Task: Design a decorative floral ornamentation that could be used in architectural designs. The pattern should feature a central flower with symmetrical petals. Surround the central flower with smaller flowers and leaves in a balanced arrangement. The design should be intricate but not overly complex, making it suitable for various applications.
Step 725:
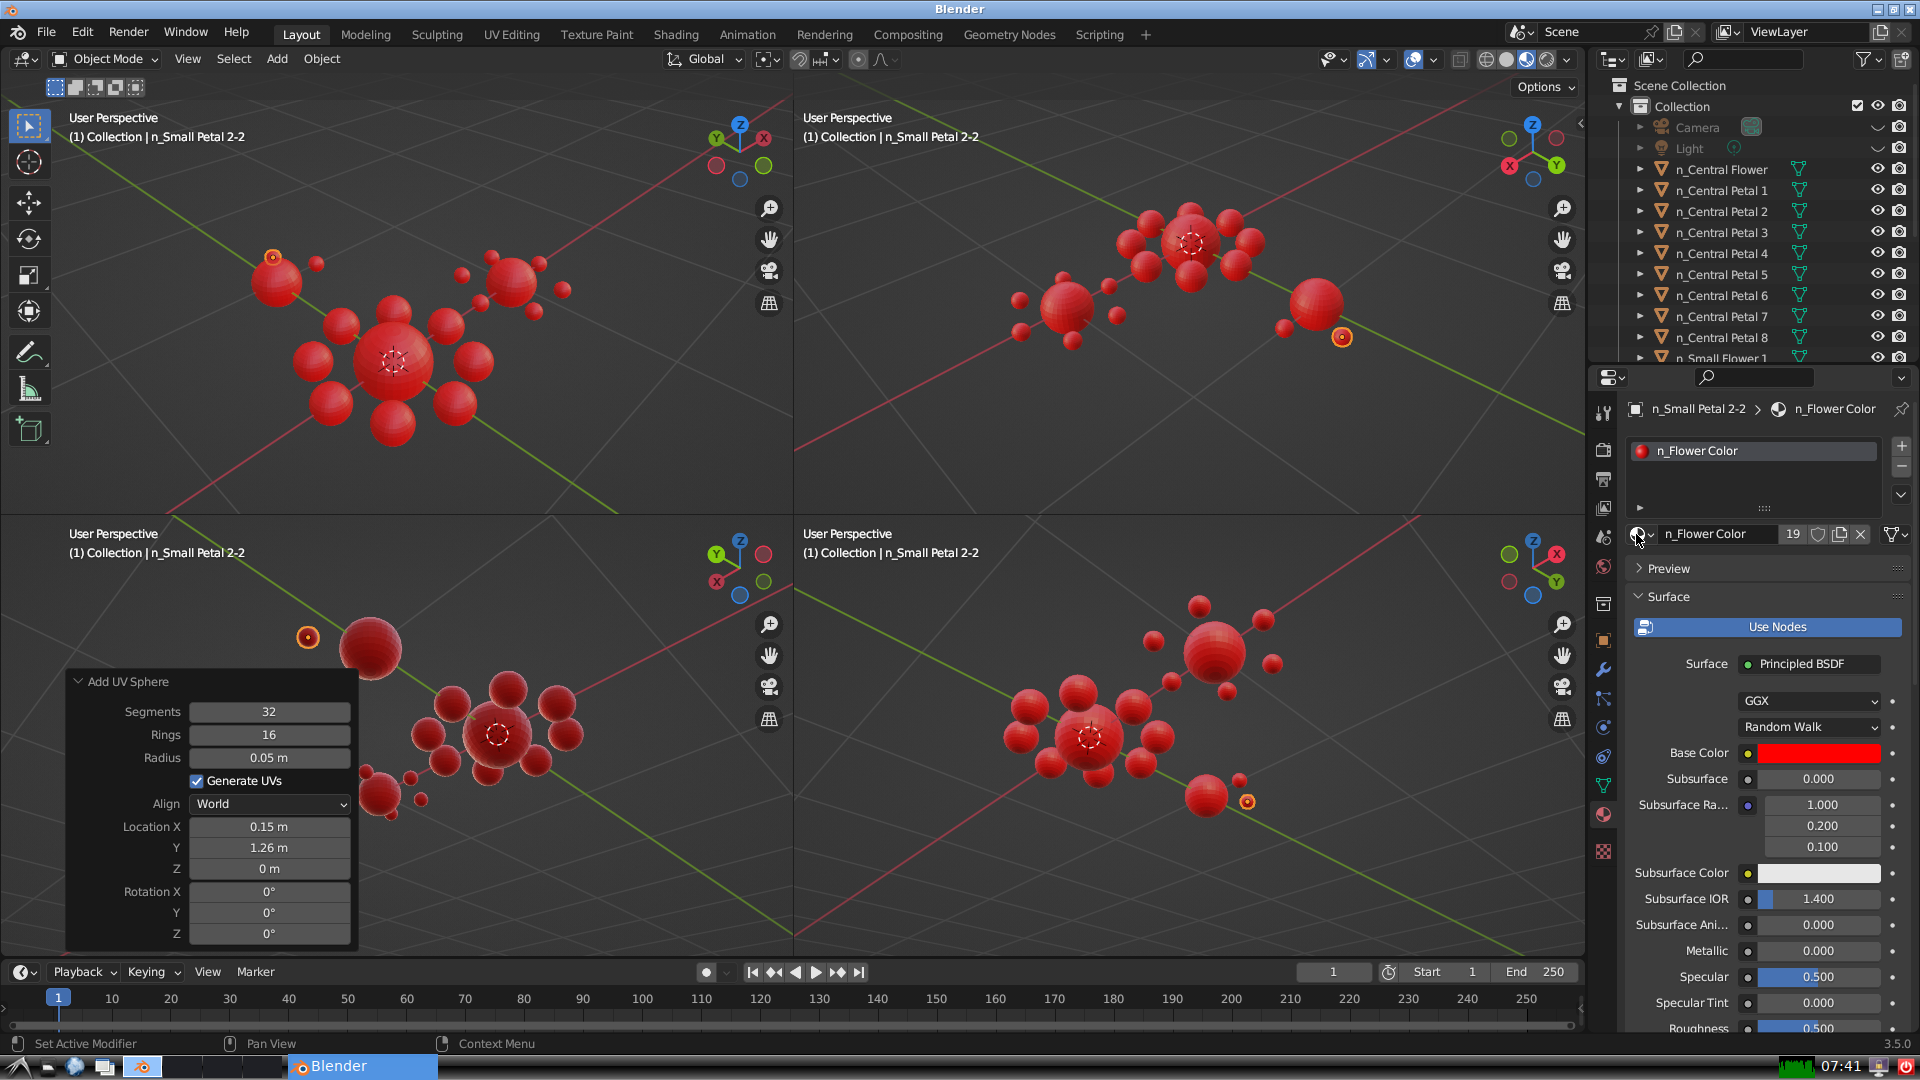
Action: {"mouse_move": [278, 58]}